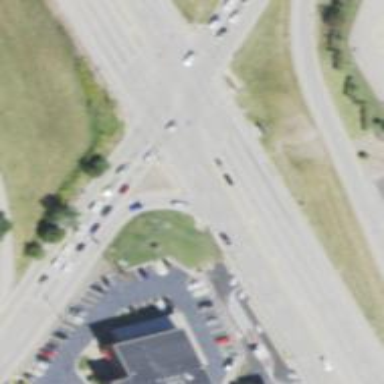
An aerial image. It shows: Asphalt road with primary link designation.